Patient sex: M
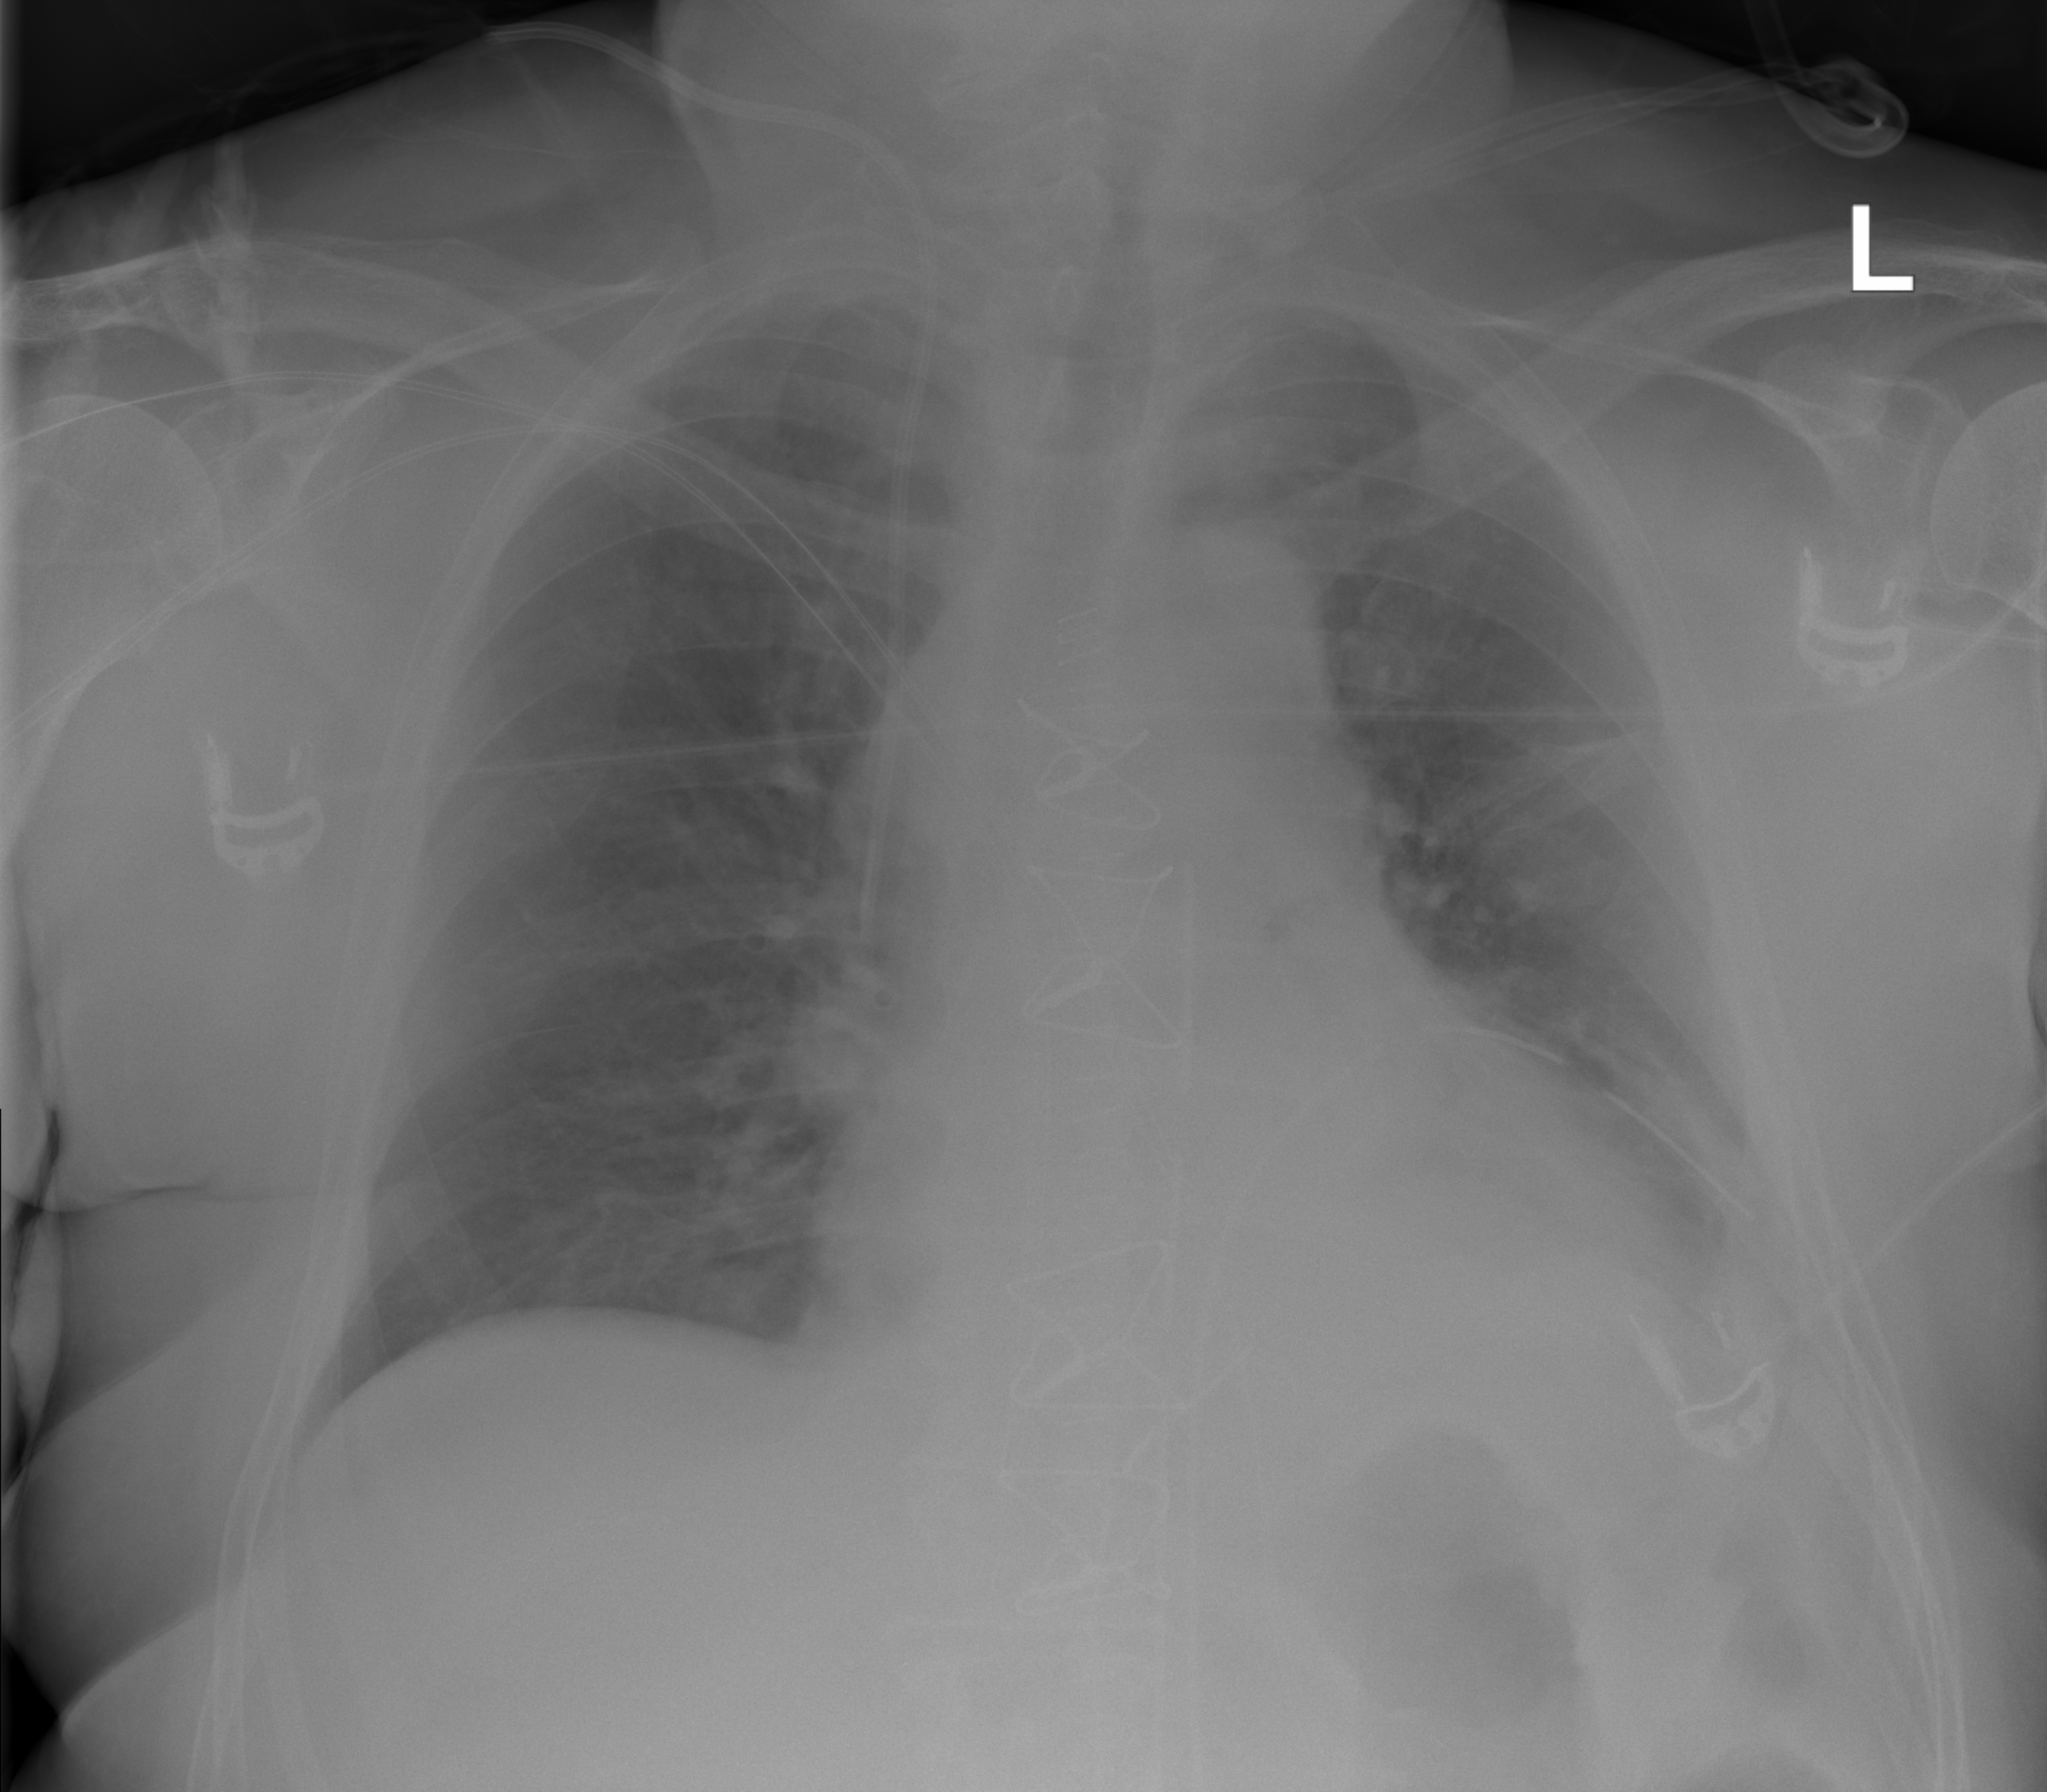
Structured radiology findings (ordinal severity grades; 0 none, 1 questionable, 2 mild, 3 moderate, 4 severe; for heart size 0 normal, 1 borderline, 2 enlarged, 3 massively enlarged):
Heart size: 0
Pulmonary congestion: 0
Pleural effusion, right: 0
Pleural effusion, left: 1
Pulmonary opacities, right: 0
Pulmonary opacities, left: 0
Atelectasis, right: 0
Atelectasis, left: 1